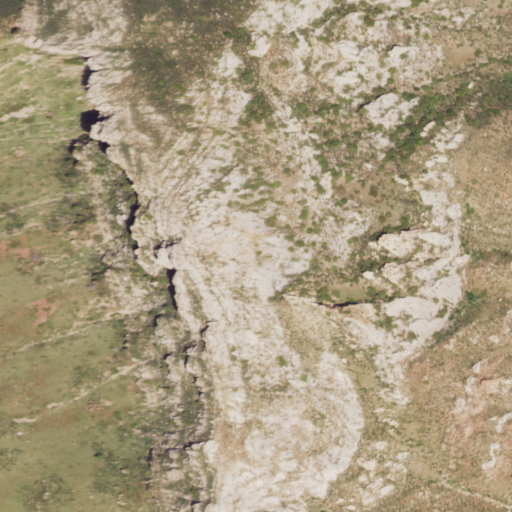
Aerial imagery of mountain in Wyoming named Sheep Mountain containing shrub and grassland